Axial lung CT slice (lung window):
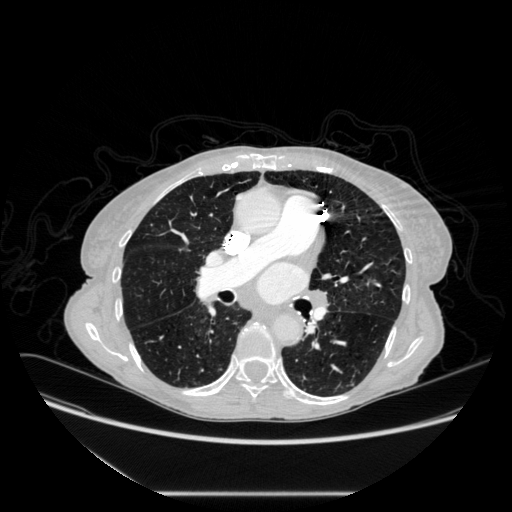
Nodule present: no